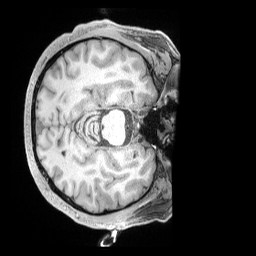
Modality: T1w
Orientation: axial
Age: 36
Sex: male
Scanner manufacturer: siemens
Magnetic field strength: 3 T
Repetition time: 2 s
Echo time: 0.00211 s